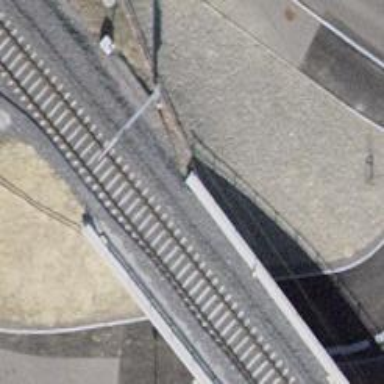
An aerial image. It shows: Single-track railway bridge with contact lines for electrification.